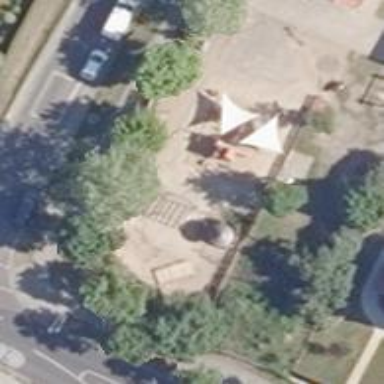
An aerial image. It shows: Playground area for leisure activities on the land.